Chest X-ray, PA view. Patient: 7 years old, sex F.
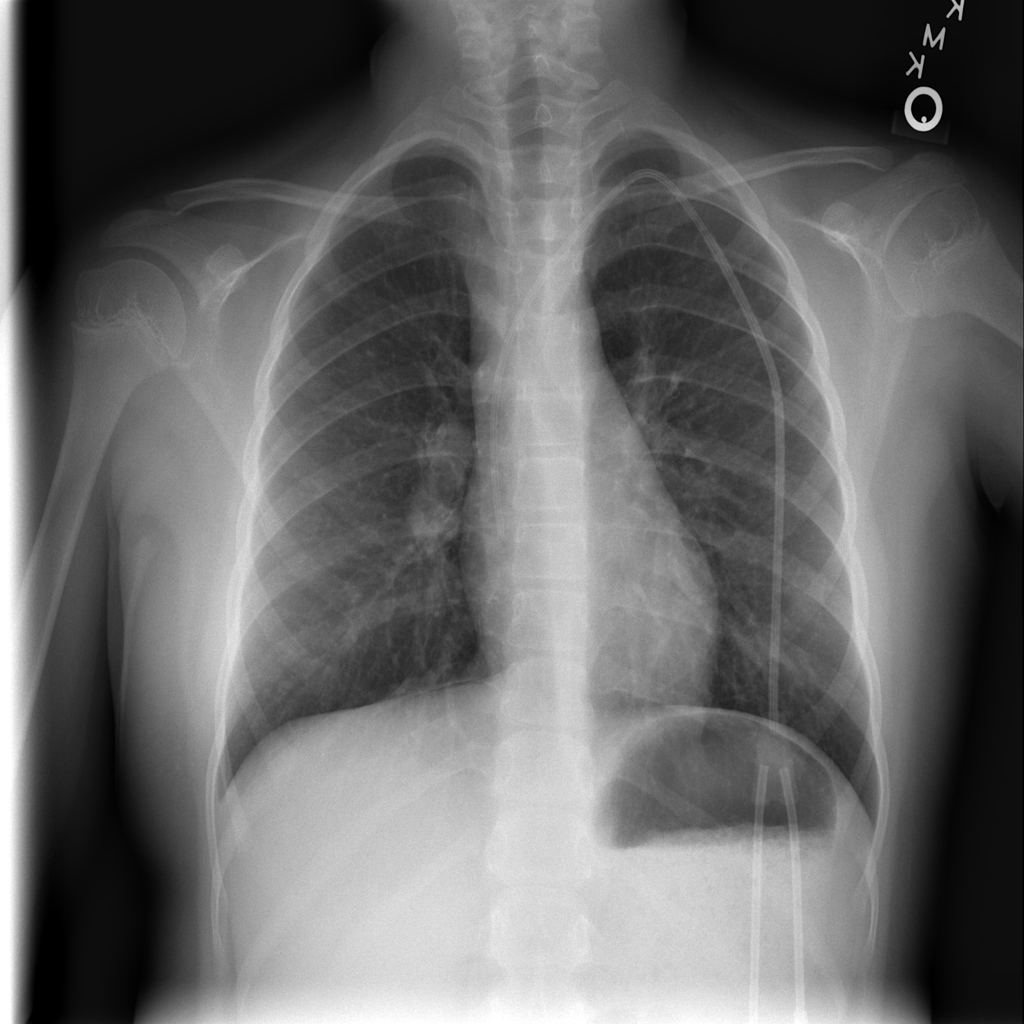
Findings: No Finding